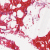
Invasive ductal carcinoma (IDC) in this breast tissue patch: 0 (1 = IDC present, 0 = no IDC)